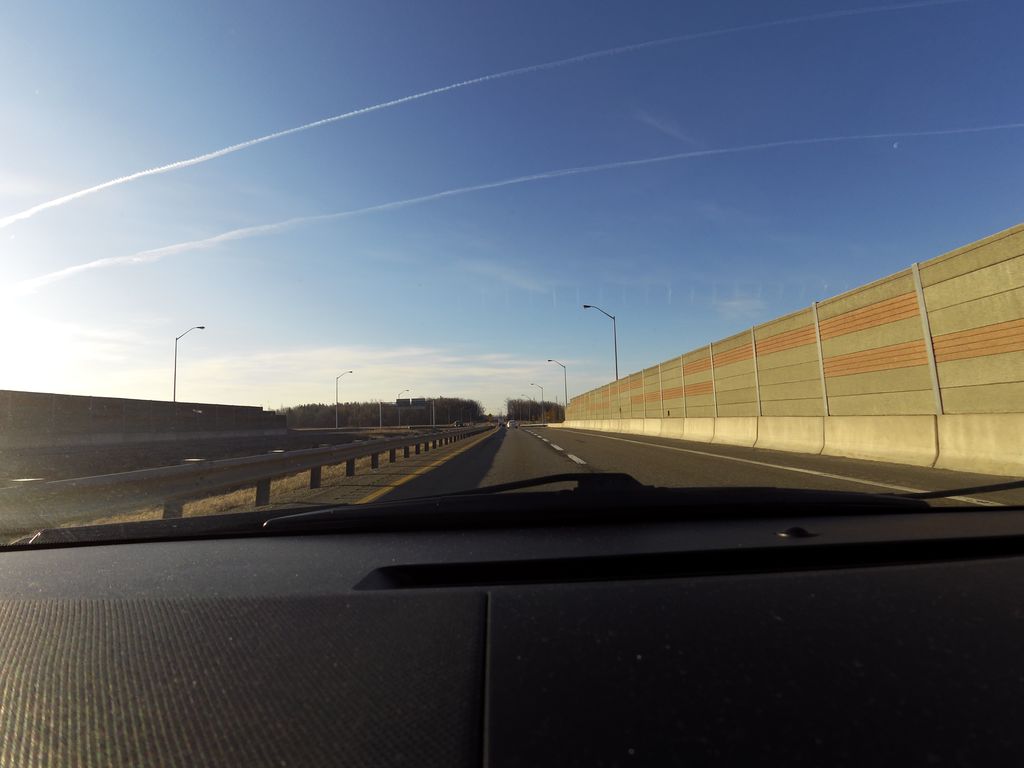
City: hamilton